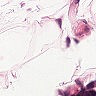
Metastatic tissue present: no